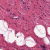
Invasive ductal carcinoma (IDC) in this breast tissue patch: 0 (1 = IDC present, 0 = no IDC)